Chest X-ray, PA view. Patient: 36 years old, sex M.
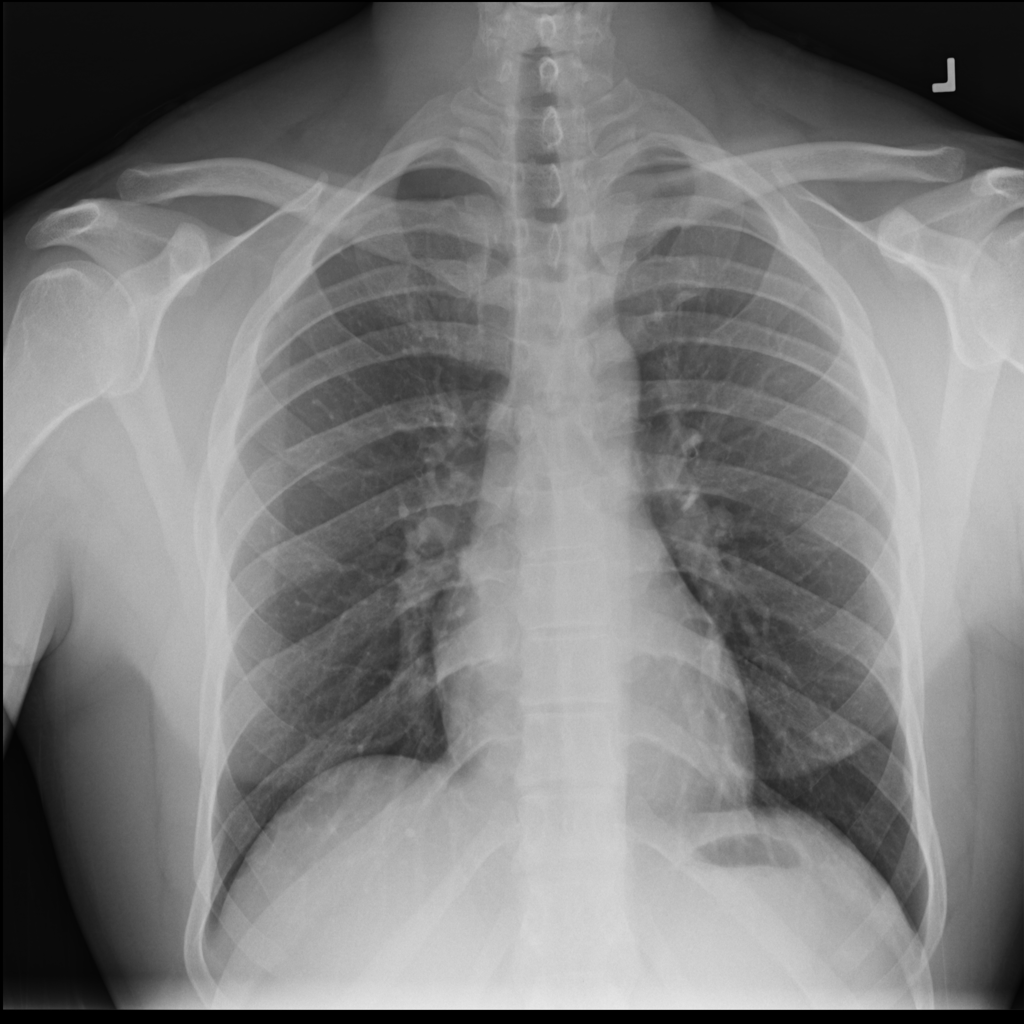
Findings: No Finding